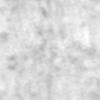
Label: no_change